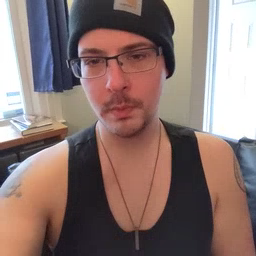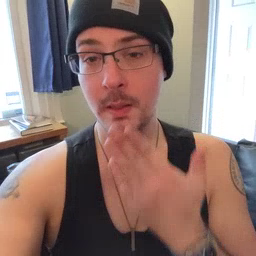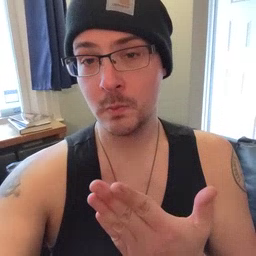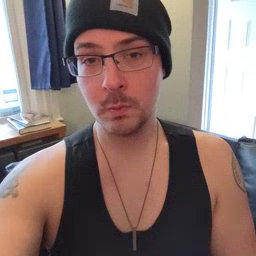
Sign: thankyou